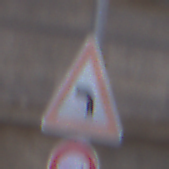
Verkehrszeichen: KurveLinks
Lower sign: VerbotUeberholenEinspurigeFahrzeuge
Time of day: SunriseSunset
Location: Outdoor (Urban)
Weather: PartlyCloudy
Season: NotSpecified
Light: Natural